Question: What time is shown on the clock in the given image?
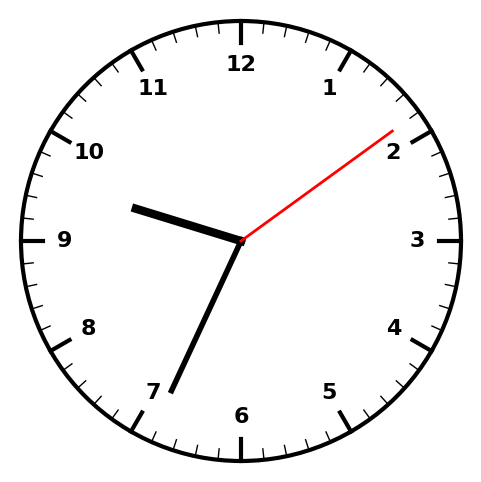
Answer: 09:34:09